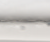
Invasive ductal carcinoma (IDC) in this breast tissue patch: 0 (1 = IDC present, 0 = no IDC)